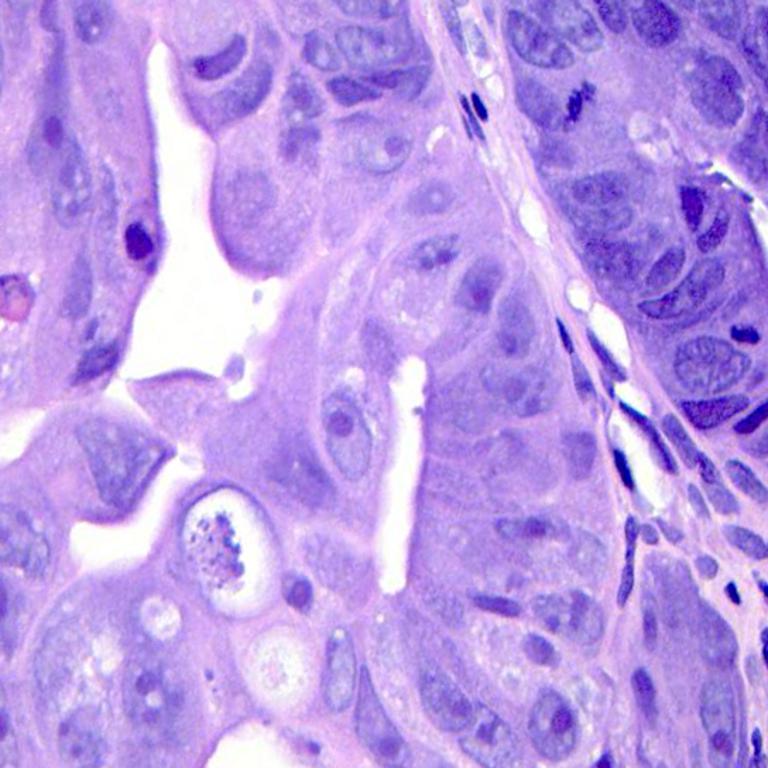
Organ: colon
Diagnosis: adenocarcinomas